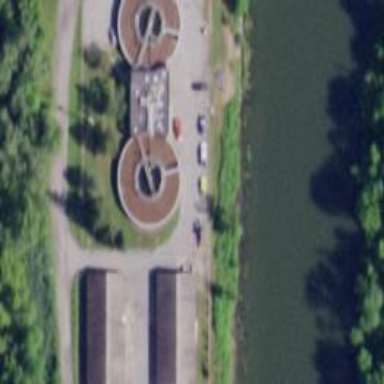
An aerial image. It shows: View of wastewater plant.